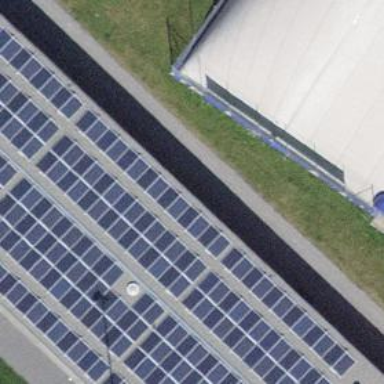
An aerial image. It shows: Solar power generator using photovoltaic panels.